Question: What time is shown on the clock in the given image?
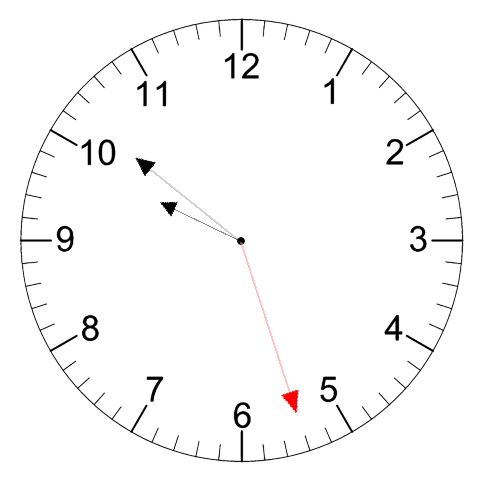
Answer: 09:51:27